Field crop: maize
Growth stage: 2
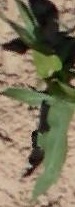
Species: maize